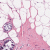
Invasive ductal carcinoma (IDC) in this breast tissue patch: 0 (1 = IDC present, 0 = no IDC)